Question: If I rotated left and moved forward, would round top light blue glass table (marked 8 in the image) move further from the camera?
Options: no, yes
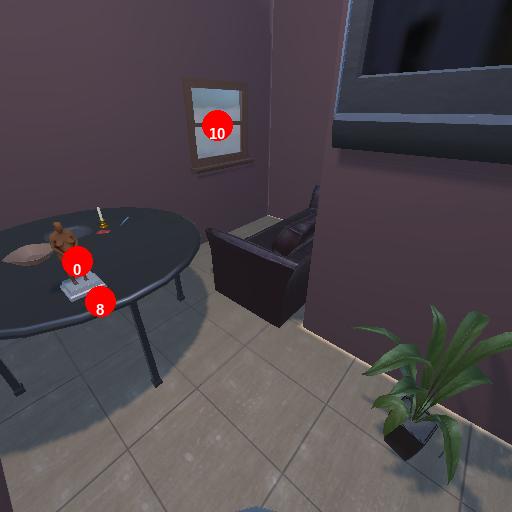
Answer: no